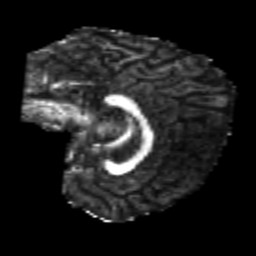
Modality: FA
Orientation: sagittal
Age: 25
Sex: female
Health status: healthy
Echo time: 0.074 s